Aerial crown-view tile of a tropical tree (Barro Colorado Island, Panama), acquired 20250217:
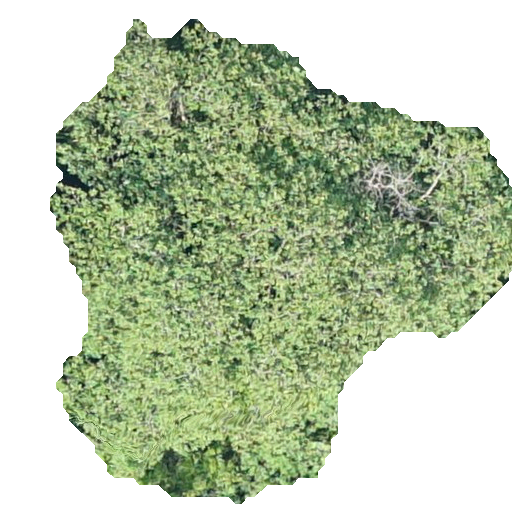
Species: Hieronyma alchorneoides
GBIF accepted scientific name: Hieronyma alchorneoides
Crown area: 221.341 m²